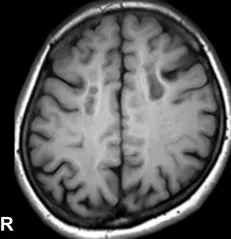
Brain CT and MRI. (F) Gadolinium contrast-enhanced signal levels is increased in the white matter of the frontal lobe on the T1-weighted image.
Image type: radiology (mri)